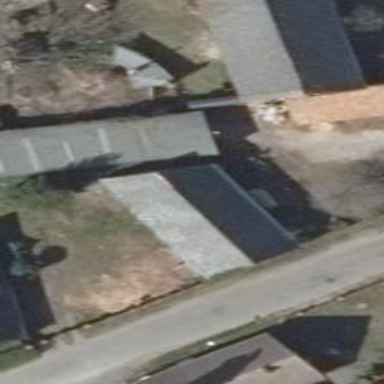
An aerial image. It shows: Farm auxiliary building.